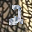
Label: 2